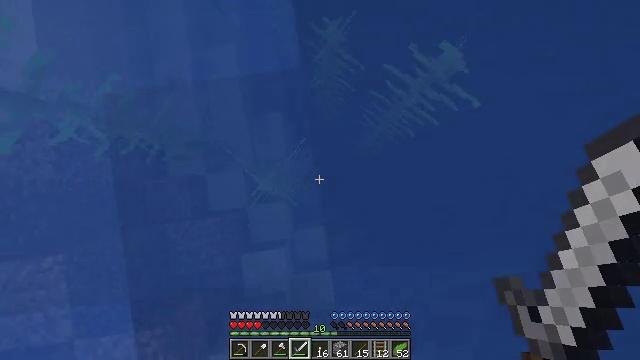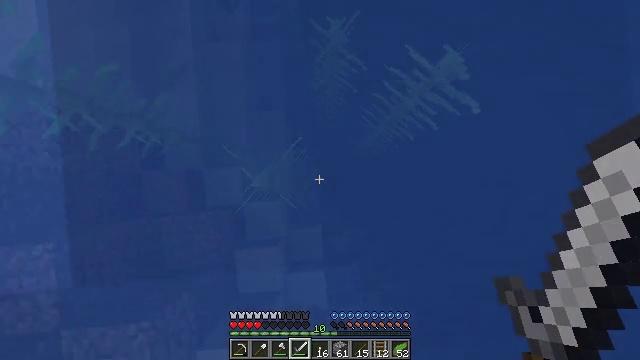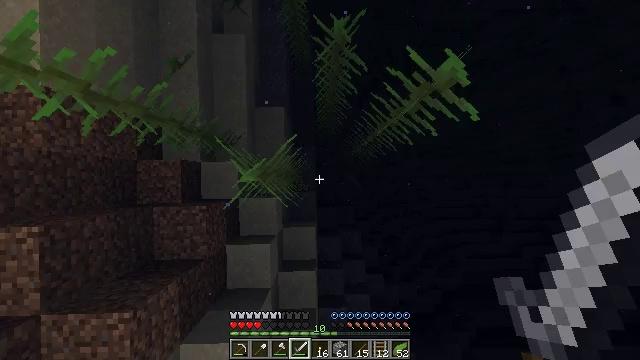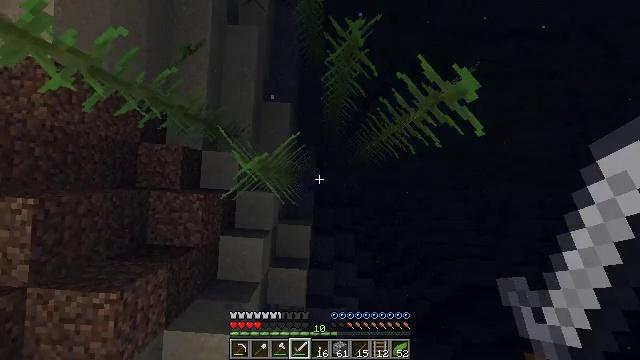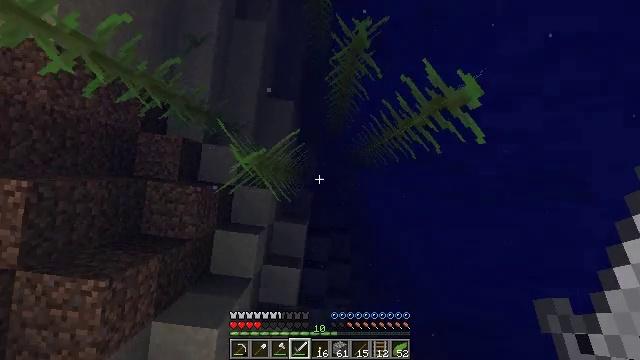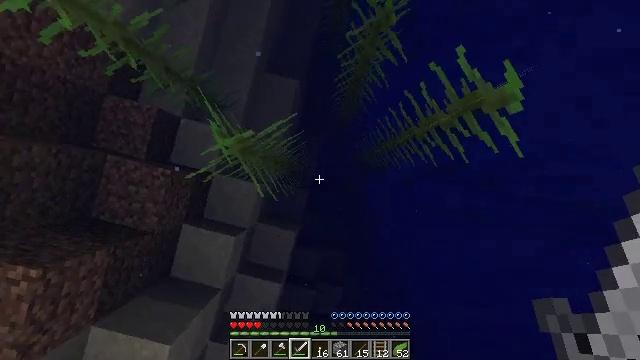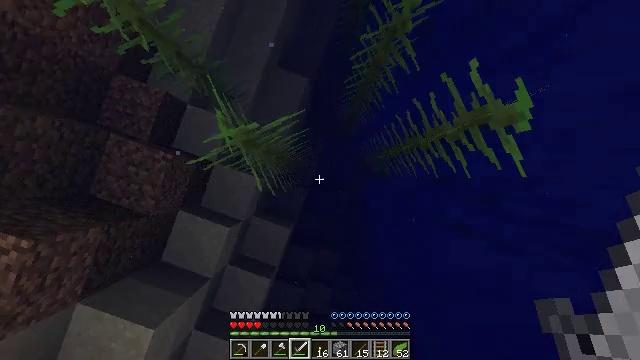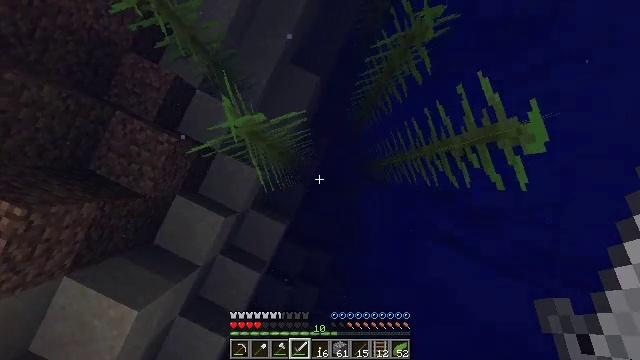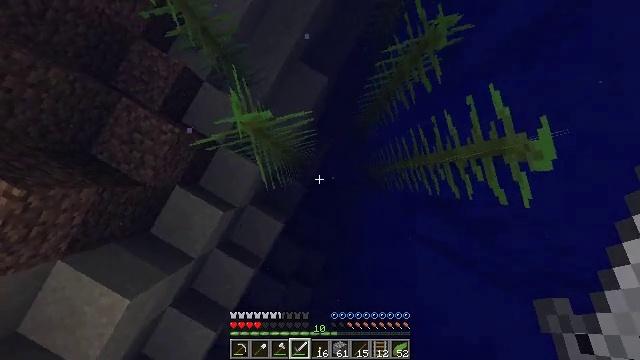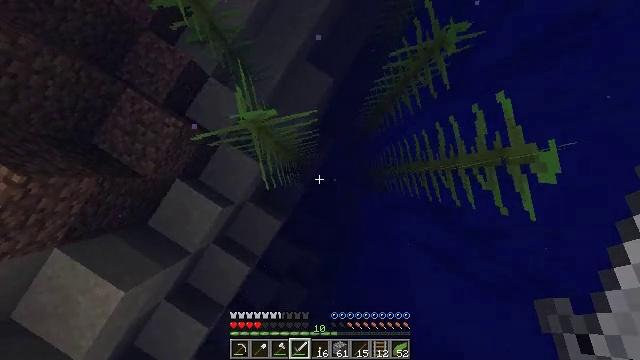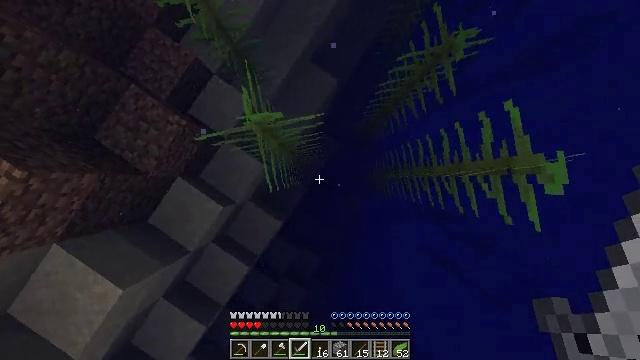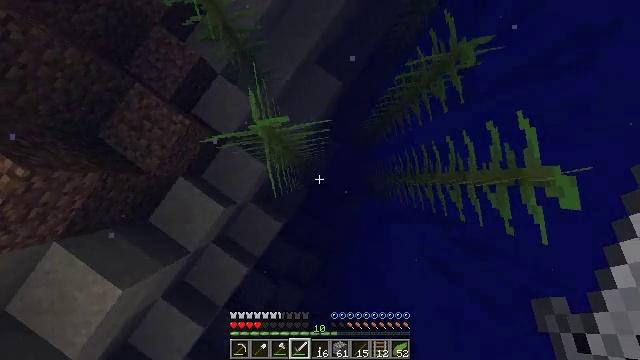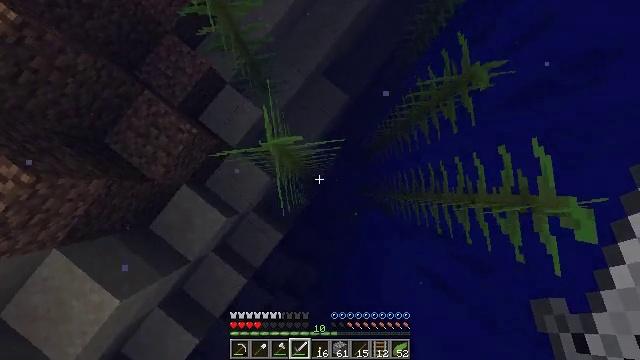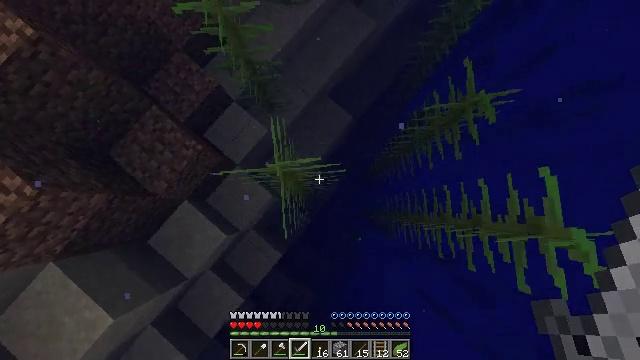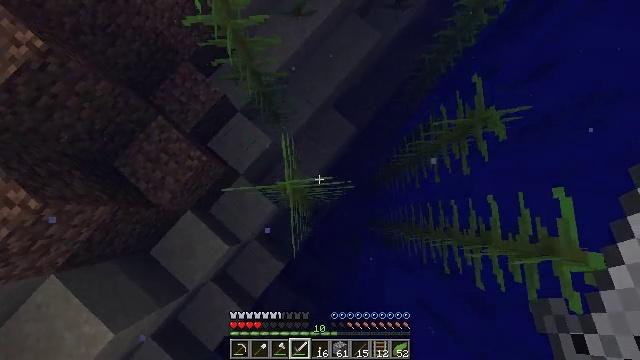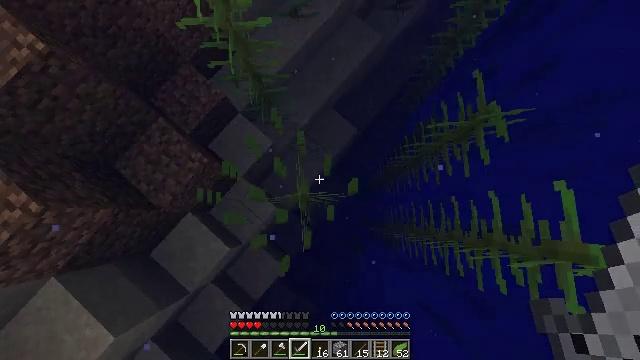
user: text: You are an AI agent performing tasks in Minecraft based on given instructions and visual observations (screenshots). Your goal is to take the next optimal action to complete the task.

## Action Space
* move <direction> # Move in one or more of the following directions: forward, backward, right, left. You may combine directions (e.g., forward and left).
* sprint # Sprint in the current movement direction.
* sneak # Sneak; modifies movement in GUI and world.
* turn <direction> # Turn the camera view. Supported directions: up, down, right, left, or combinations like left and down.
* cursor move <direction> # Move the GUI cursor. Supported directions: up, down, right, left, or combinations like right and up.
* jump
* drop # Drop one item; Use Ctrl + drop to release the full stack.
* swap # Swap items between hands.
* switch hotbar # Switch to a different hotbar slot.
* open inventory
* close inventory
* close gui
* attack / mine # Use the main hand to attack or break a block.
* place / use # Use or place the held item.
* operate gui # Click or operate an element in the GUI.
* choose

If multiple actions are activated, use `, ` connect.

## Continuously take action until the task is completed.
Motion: motion action
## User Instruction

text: Mine the kelp to collect it for resources.
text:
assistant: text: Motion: turn left and down
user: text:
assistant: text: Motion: turn left and down
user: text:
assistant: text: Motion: turn left and down
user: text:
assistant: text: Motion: turn left
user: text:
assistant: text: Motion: turn left
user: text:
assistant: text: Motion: move left, turn left
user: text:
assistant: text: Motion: move forward and move left, turn left
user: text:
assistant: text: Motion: move forward and move left, turn left
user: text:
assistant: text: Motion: move forward and move left, turn left
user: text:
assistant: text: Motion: move forward and move left, turn left
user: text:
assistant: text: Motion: move forward and move left, turn left
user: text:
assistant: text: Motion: move forward and move left, turn left and up
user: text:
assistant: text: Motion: move forward and move left, turn left and up
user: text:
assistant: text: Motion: move forward and move left, turn up
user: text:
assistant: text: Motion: move forward and move left, attack / mine
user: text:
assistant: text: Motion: move forward and move left, attack / mine
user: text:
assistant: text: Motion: move forward and move left, turn right, attack / mine
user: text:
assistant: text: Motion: move forward, turn right and down, attack / mine
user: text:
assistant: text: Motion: move forward, turn right and down
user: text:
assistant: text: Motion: move forward, turn right and down
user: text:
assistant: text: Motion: turn right and down, attack / mine
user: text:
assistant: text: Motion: turn right, attack / mine
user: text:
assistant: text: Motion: turn right
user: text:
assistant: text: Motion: turn right
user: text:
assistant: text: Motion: turn right, attack / mine
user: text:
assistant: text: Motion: turn right, attack / mine
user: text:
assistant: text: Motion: move right, turn right, attack / mine
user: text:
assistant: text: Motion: move forward and move right, turn right
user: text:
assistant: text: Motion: move forward and move right, turn right
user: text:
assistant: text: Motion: move forward and move right, turn right